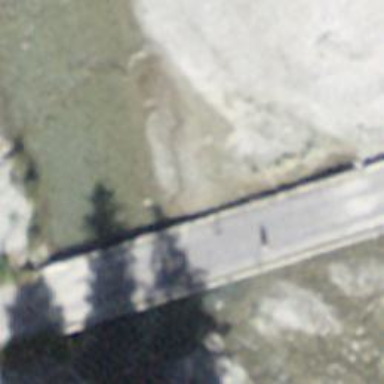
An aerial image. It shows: Track road crossing stream without bridge.